Question: Standard bootstrap carousel can contains dots to change slides (example on <URL>.
However, I recently read <URL> which proposed using captions instead of dots like below:

Is this option possible in bootstrap? If so, how can I do so?
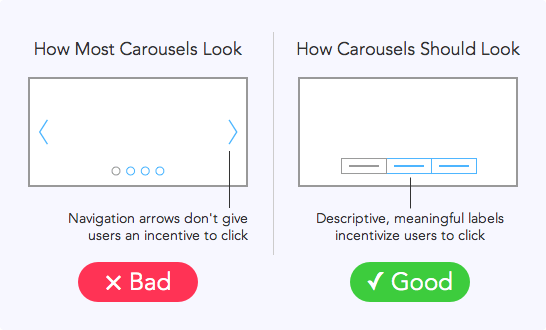
Answer: You can doing this by just overriding the styles on the 'carousel-indicators' list items.
### Here's a typical indicators section:
'''
<ul class="carousel-indicators">
<li data-target="#myCarousel" data-slide-to="0" class="active">One</li>
<li data-target="#myCarousel" data-slide-to="1">Two</li>
<li data-target="#myCarousel" data-slide-to="2">Three</li>
</ul>
'''
### You'll want to override some of the default Bootstrap styles:
Convert the display from dots to rectangles by adding a 'width' and 'height' and removing the 'border-radius':

Then get the text back by removing the negative 'text-indent' added by Bootstrap:

Finally, add your own 'background' and 'border' and style however else you like.
The full styling should look like this:
'''
.carousel-indicators > li,
.carousel-indicators > li.active{
width: 100px;
height: 25px;
border-radius: 0;
border: solid 1px grey;
background: lightgrey;
text-indent: 0;
}
.carousel-indicators > li.active {
background: white;
}
'''
# Working Demo in Fiddle
<URL>
---
You could even wrap the entire bit of CSS inside of a media query so that when screen size became limited, you defaulted back to the dots instead of awkwardly stacking the list items:
'''
@media screen and (min-width: 550px) {
/* Wrap CSS Here */
}
'''
### Responsive Demo in Fiddle